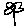
Label: flower